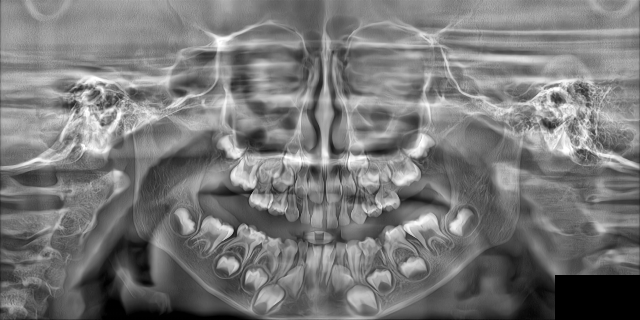
child